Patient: sex M, age 57
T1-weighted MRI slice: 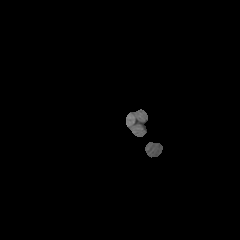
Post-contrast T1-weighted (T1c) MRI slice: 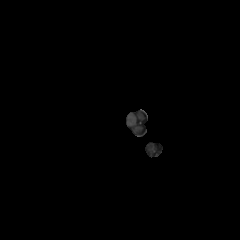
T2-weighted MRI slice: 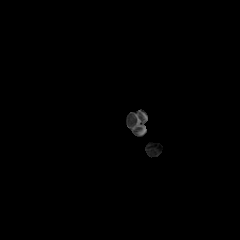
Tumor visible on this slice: no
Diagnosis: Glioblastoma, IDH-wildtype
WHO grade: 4